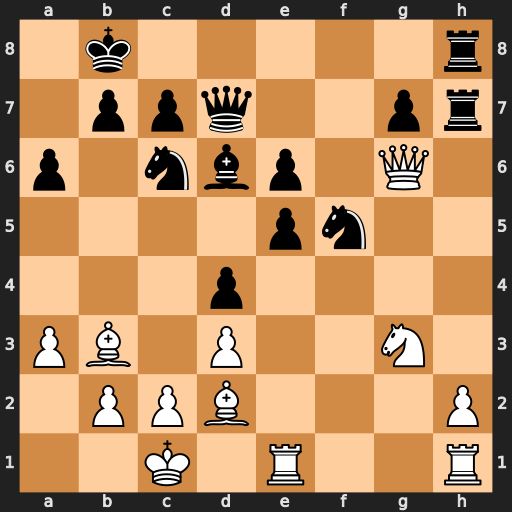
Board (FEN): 1k5r/1ppq2pr/p1nbp1Q1/4pn2/3p4/PB1P2N1/1PPB3P/2K1R2R
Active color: w
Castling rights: -
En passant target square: -
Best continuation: Bxe6 Qxe6 Qxe6